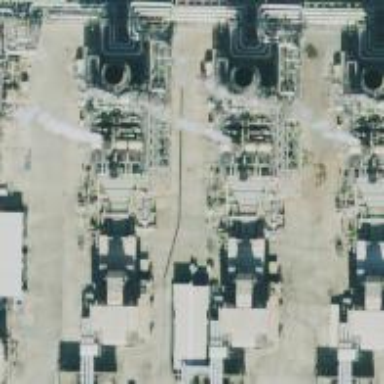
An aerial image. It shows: Gas turbine generator.